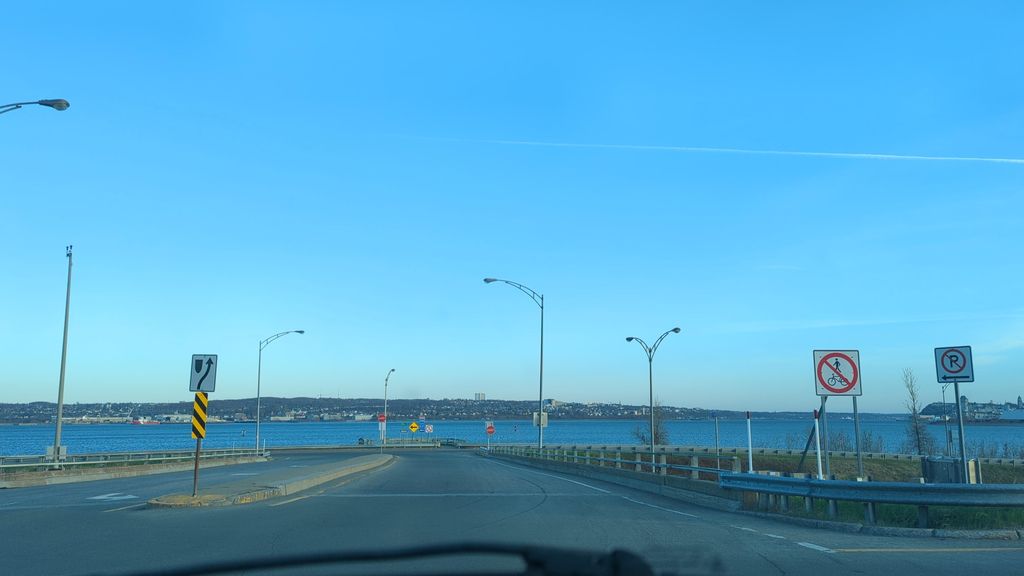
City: quebec_city